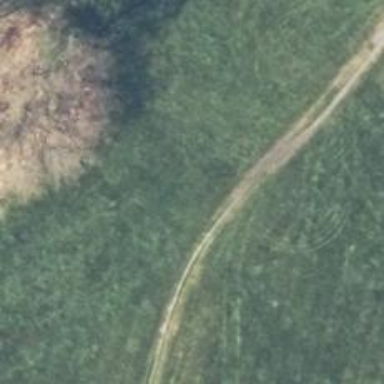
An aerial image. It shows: Track with grass surface categorized as grade4 tracktype.